Field crop: maize
Growth stage: 1
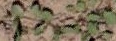
Species: convolvulus